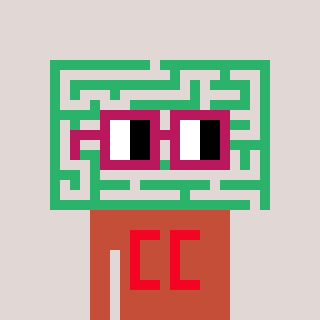
a pixel art character with square dark red glasses, a maze-shaped head and a rust-colored body on a warm background